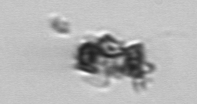
Label: Thalassiosira_TAG_external_detritus